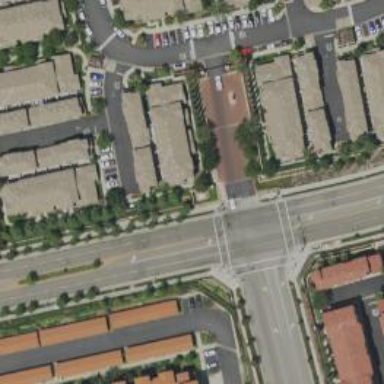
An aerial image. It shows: Secondary road with separate sidewalk.